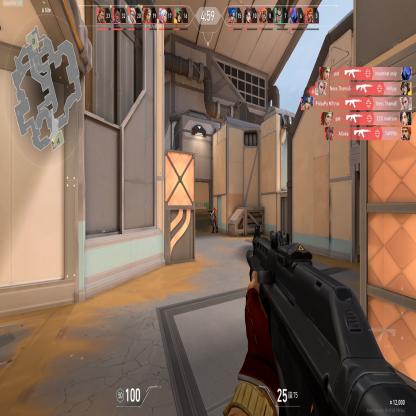
Label: enemy